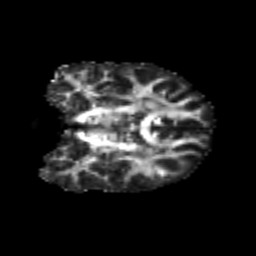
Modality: FA
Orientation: coronal
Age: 23
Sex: male
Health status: healthy
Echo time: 0.074 s